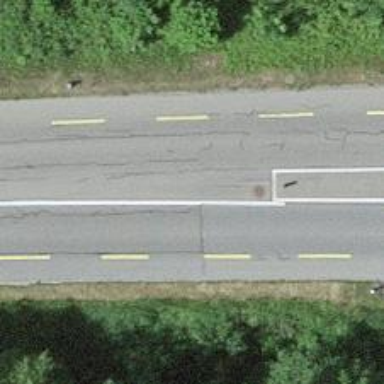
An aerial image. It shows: Secondary road with asphalt surface and designated cycle lane.